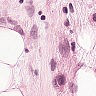
Metastatic tissue present: yes